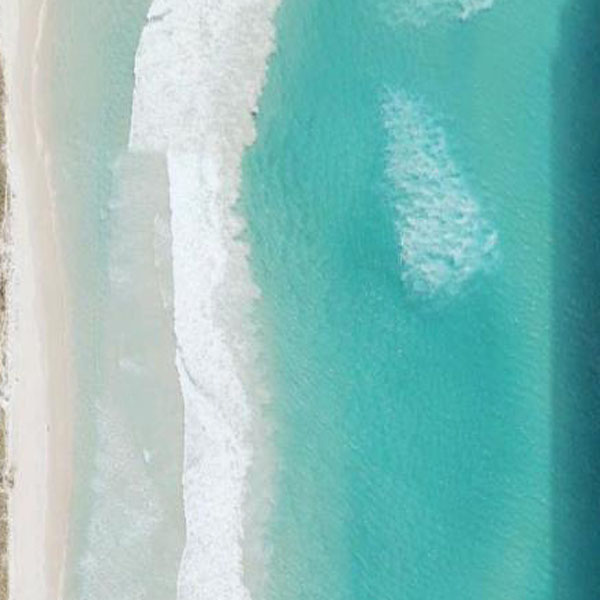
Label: Beach